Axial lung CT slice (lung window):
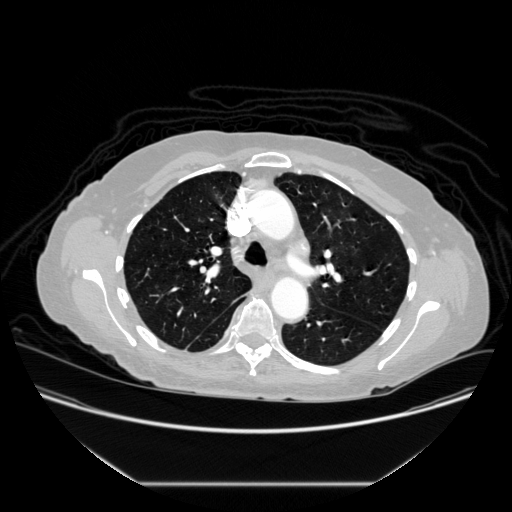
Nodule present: no